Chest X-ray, PA view. Patient: 76 years old, sex M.
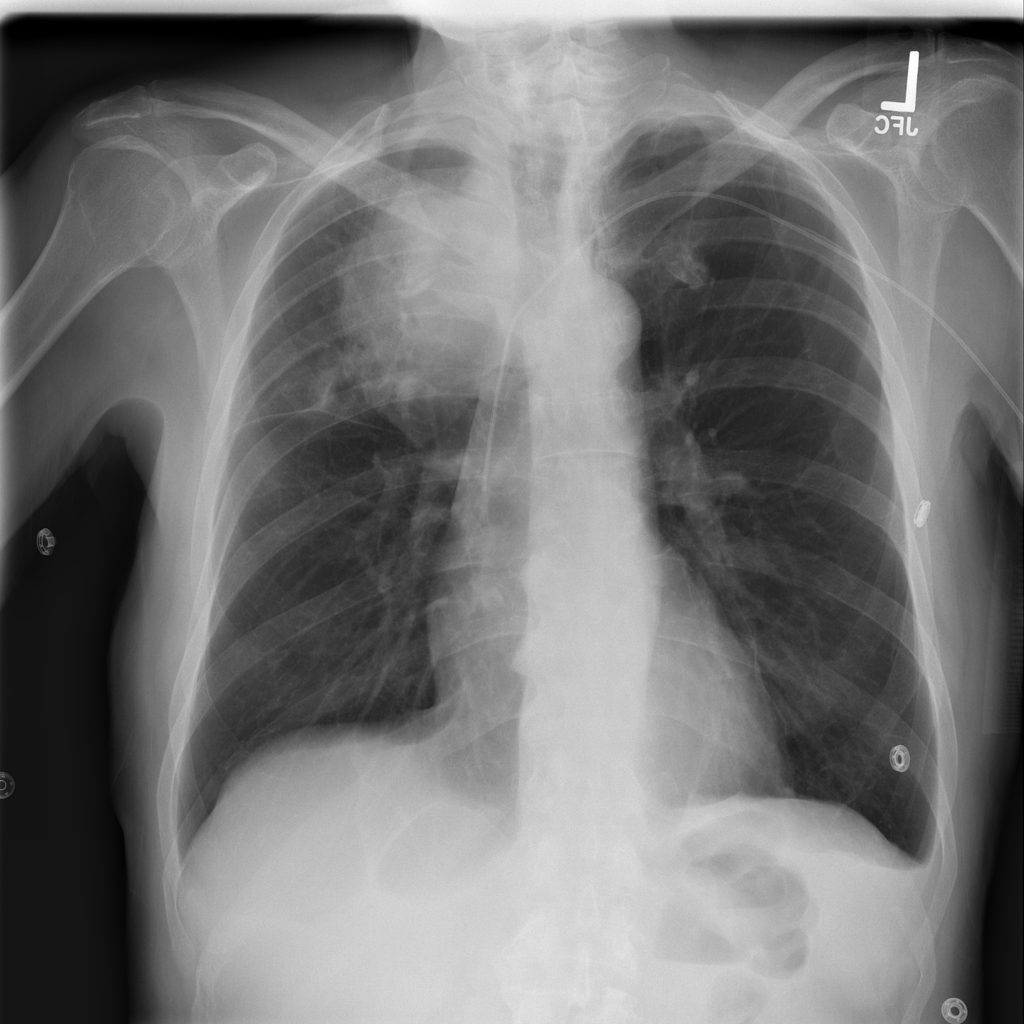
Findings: Mass, Pleural_Thickening